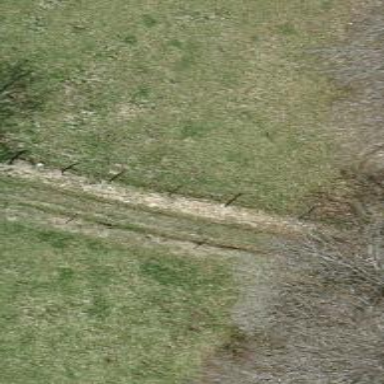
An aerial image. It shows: Path.